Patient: sex F, age 71
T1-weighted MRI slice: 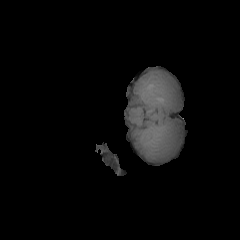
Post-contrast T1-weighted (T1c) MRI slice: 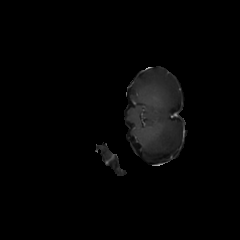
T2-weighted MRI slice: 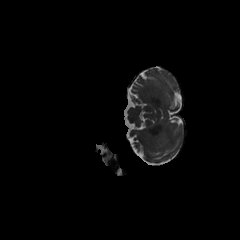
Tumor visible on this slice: no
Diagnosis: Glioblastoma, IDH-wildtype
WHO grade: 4